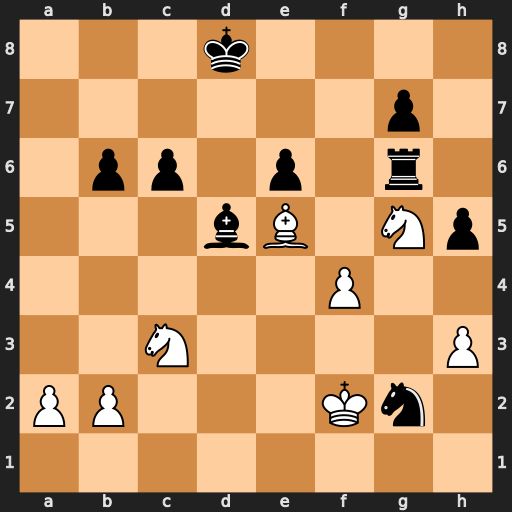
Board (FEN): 3k4/6p1/1pp1p1r1/3bB1Np/5P2/2N4P/PP3Kn1/8
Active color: w
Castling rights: -
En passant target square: -
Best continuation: Nxd5 exd5 Kxg2